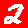
Digit: 2